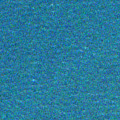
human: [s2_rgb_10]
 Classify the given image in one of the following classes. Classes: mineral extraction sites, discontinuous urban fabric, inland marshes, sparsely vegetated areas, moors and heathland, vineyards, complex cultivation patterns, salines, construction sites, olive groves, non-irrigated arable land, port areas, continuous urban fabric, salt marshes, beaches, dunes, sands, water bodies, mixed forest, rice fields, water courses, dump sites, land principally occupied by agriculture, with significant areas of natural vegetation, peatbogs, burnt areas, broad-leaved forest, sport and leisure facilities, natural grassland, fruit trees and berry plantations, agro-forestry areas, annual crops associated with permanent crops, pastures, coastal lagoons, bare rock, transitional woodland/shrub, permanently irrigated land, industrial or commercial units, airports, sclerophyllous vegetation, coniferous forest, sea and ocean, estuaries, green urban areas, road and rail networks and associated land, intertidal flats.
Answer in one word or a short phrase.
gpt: sea and ocean